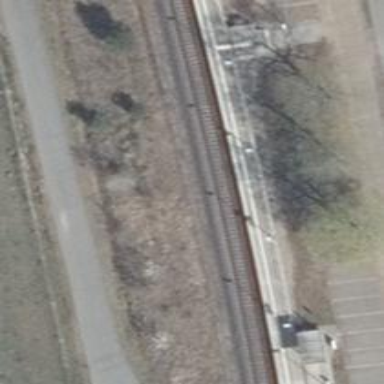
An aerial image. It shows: Railway stop with public transport stop position.